Question: So I was playing around with a few join queries, and I noticed some unusual behaviour, when I switch my query from an inner to an outer join, and leave everything else the same, I get an error, below are the two queries running.
'''
SELECT Staff.Fname AS "First Name", Staff.Lname AS "Second Name", Booking_ID
FROM Staff INNER JOIN Booking ON Staff.StaffID = Booking.StaffID;
'''

And then when I switch it around,
'''
SELECT Staff.Fname AS "First Name", Staff.Lname AS "Second Name", Booking_ID
FROM Staff OUTER JOIN Booking ON Staff.StaffID = Booking.StaffID;
'''
I get 'Error ORA-00904 Invalid identifier "Staff"."StaffID"'.
I thought the above query should return all staff who have made a booking along with the bookingid, as well as all those who haven't made a booking.
Any ideas?
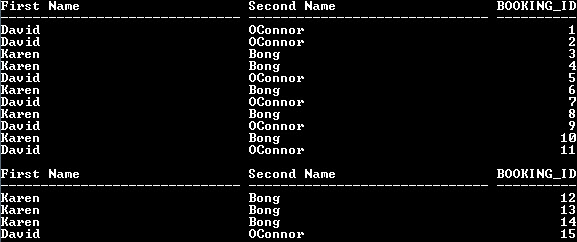
Answer: The problem is that you need to state 'LEFT OUTER JOIN' (or FULL or RIGHT) instead of 'OUTER JOIN'. Oracle is seeing 'OUTER' in your SQL as a table alias. That is, it's reading it as:
'''
SELECT Staff.Fname AS "First Name", Staff.Lname AS "Second Name", Booking_ID
FROM Staff foo
JOIN Booking ON Staff.StaffID = Booking.StaffID;
'''
Although it would look strange, this would actually work:
'''
SELECT OUTER.Fname AS "First Name", OUTER.Lname AS "Second Name", Booking_ID
FROM Staff OUTER JOIN Booking ON OUTER.StaffID = Booking.StaffID;
'''
Oracle would see this as a simple inner join between the STAFF table (aliased as OUTER), and BOOKING.
Essentially, 'OUTER' is a but not a word in Oracle. That is, it has special meaning but can still be used as an alias.